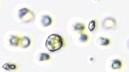
Label: Phaeocystis